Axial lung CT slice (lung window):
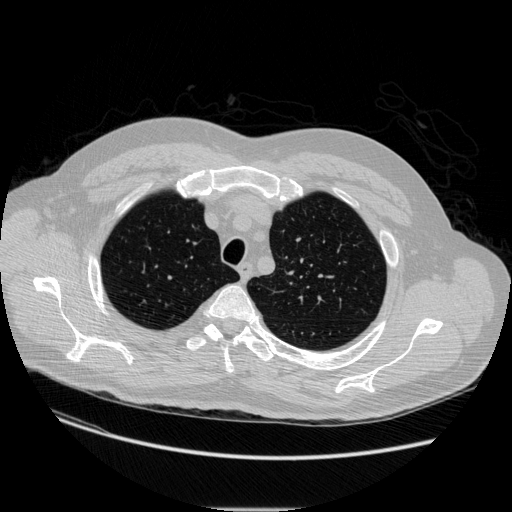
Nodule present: no